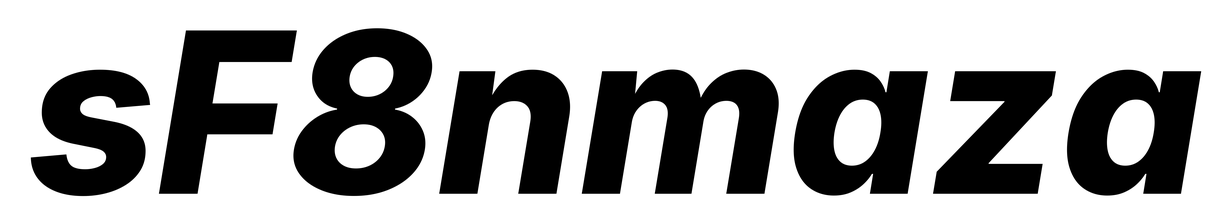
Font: Inter-Italic_ExtraBold_Italic